Question: I have a problem with sockets. This:

When client-thread ends, server trying to read, and its freezes, because socket is not closed. Thread dont close it, when its over. Its problem exist, if i using thread, but if i using two independents projects, i have no problem (exception throws, and i can catch it).
I cant use timeout, and i must correct continue server-work, when client dont close socket.
Sorry for my bad eng.
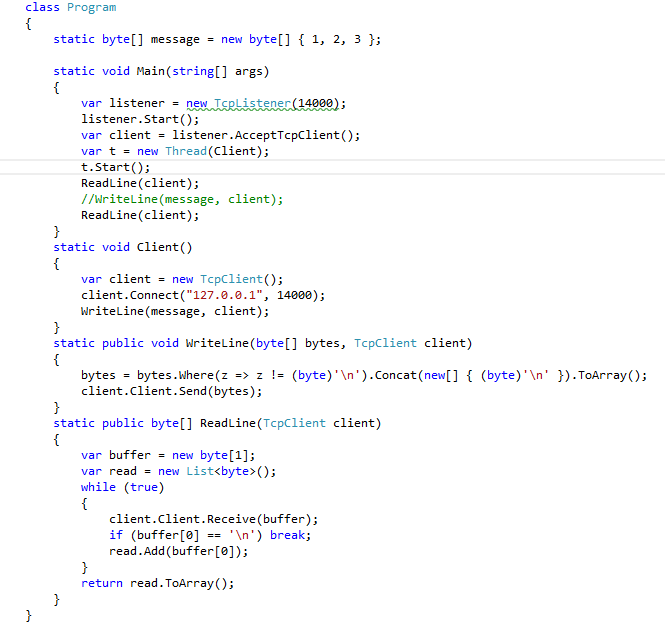
Answer: As far as I know, there is no way for TCP server (listener) to find out whether data from client are not coming because it has died/quit or is just inactive. This is not .NET's defficiency, it is how TCP works. The way I deal with it is:
1. Create a timer in my client that periodically sends signal "I am alive" to the server. For example, I just send 1 unusual ASCII character '' (code 239).
2. In TCP listener: use 'NetworkStream.Read(...)' method that allows to specify timeout. If timeout expires, the server disposes the old NetworkStream instance and creates new one on the same TCP port. If the server receives "I am alive" signal from client, it keeps listening.
By the way, the property 'TcpClient.Connected' is useless for detecting on server side whether client still uses the socket. The method only returns 'true' if last Read action returned something. So, if client is alive and just silent, the 'TcpClient.Connected' becomes false.